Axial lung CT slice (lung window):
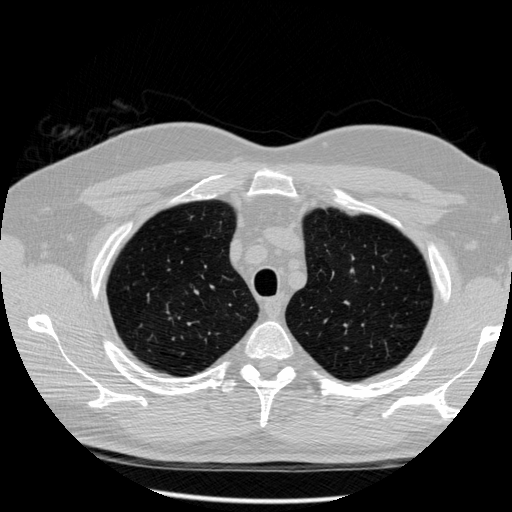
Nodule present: no